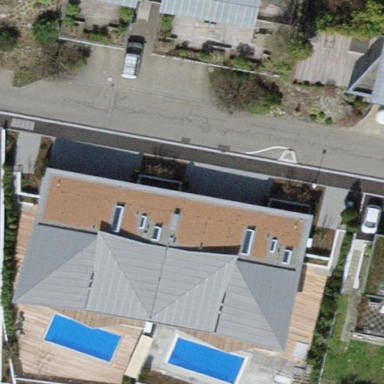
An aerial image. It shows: Semidetached house.